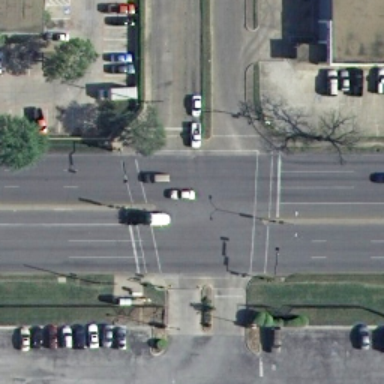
An intersection with many cars parked at the corners .